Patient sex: M
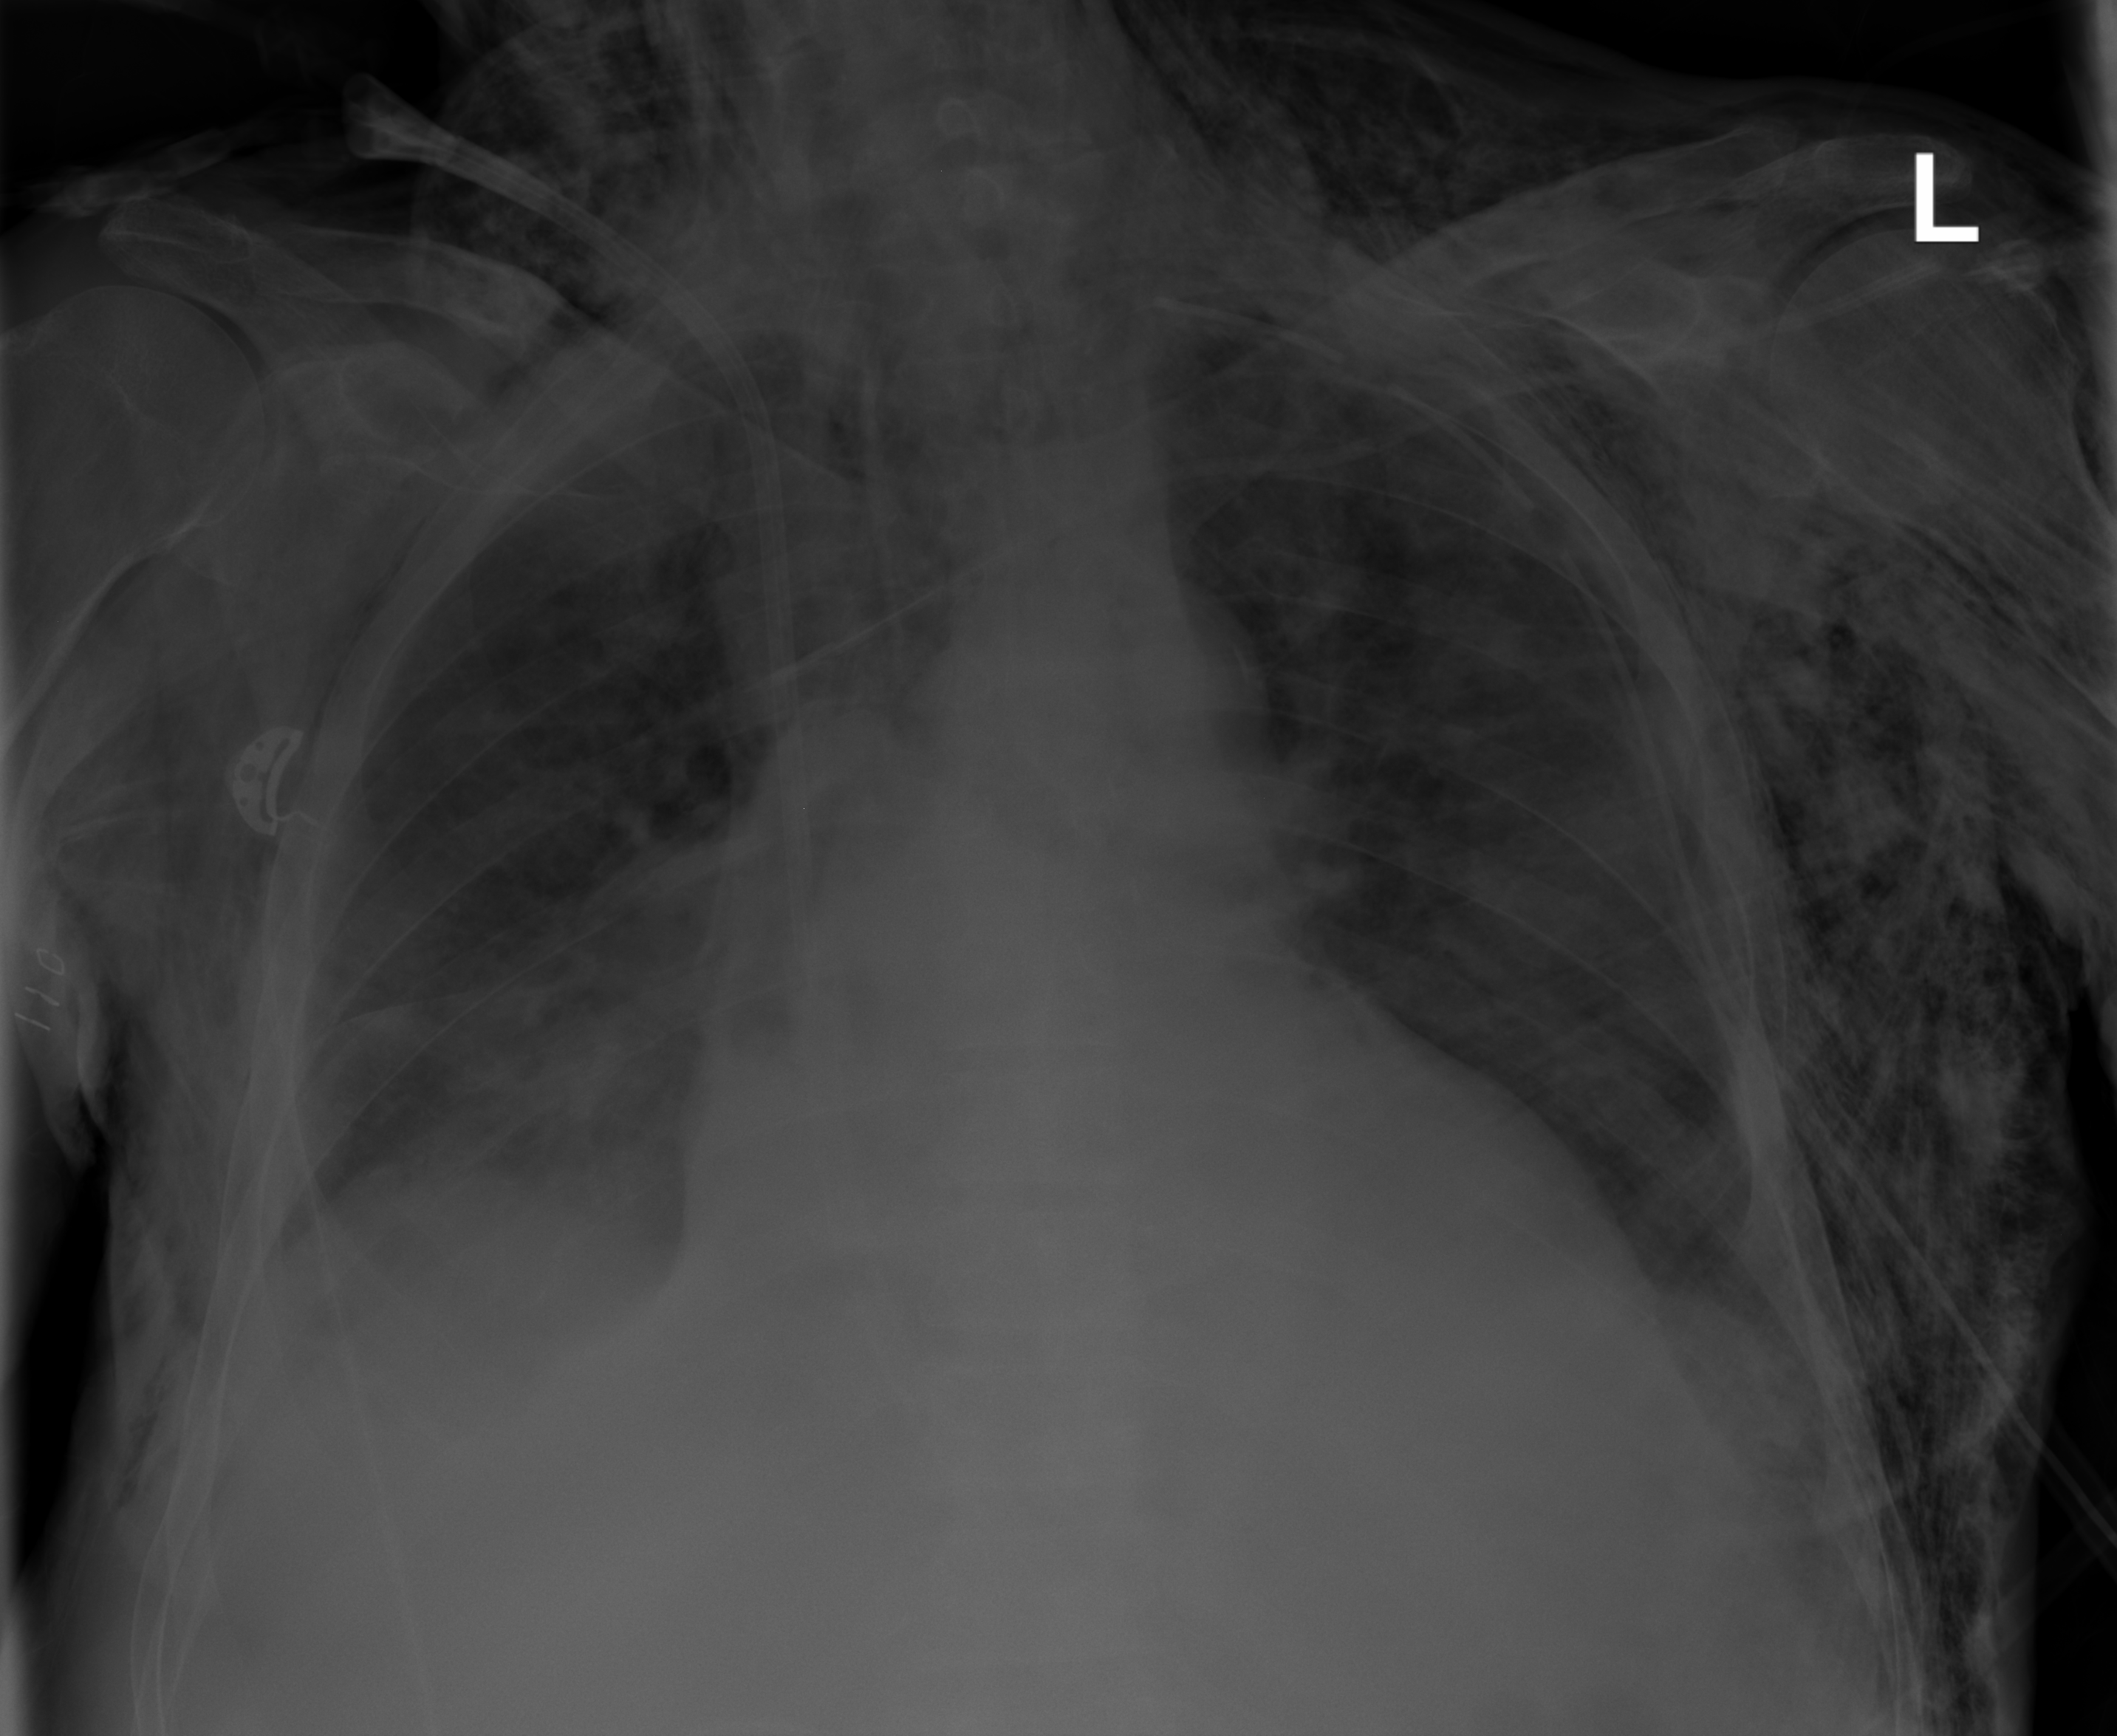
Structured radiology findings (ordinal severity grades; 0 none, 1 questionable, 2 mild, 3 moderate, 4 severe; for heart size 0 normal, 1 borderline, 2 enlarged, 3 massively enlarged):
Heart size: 0
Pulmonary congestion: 0
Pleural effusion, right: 2
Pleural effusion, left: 0
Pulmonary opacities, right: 0
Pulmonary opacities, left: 0
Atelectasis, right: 2
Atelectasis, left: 0